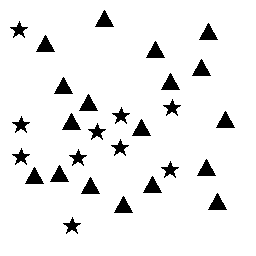
Squares: 0
Triangles: 18
Stars: 10
Total shapes: 28